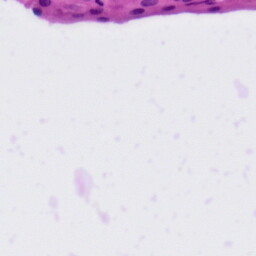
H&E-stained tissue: Tonsil